Question: I am trying to use PowerShell to log into a website and download a file.
However I can't get PS to pass the credentials properly.
Here is my PS:
'''
$webclient = new-object System.Net.WebClient
$webclient.Credentials = new-object System.Net.NetworkCredential("username","password","domain")
$webpage = $webclient.DownloadString("url goes here")
'''
Here is the log in box I get when I hit the site in IE:

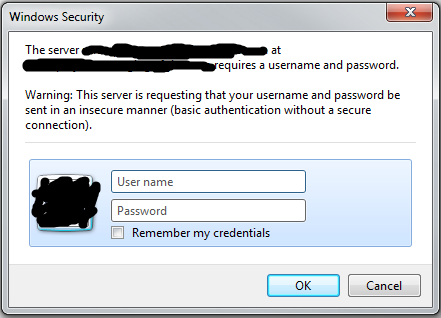
Answer: This is what I got to work. I believe the key part is the "Basic" in the CredentialCache
'''
$webclient = new-object System.Net.WebClient
$credCache = new-object System.Net.CredentialCache
$creds = new-object System.Net.NetworkCredential("un","pw")
$credCache.Add("url", "Basic", $creds)
$webclient.Credentials = $credCache
$webpage = $webclient.DownloadString("url")
'''